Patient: sex M, age 25
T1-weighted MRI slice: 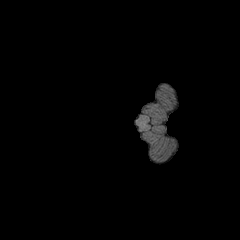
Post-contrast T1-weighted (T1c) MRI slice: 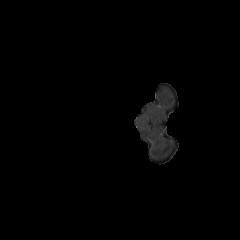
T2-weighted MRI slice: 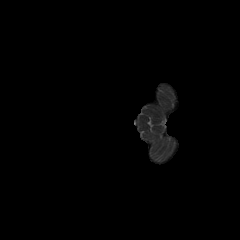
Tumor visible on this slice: no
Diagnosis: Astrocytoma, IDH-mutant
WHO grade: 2